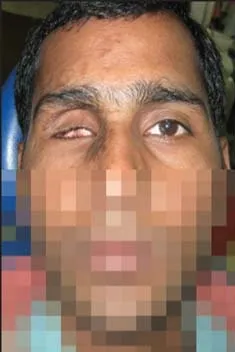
Preoperative photograph showing defect of right eye.
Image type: medical_photograph (other_medical_photograph)